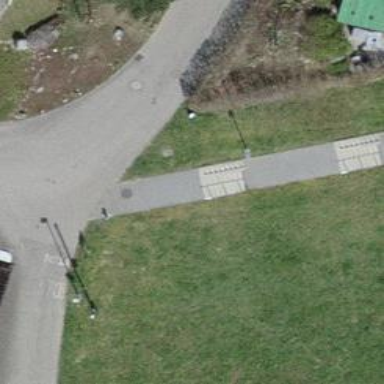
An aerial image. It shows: Set of steps on the road.